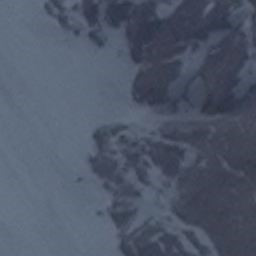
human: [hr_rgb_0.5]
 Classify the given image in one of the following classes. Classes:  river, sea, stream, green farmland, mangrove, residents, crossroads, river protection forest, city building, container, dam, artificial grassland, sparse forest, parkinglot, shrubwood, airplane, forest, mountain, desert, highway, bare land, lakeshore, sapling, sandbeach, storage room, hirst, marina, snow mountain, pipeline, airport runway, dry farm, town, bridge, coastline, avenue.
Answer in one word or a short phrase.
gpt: snow mountain